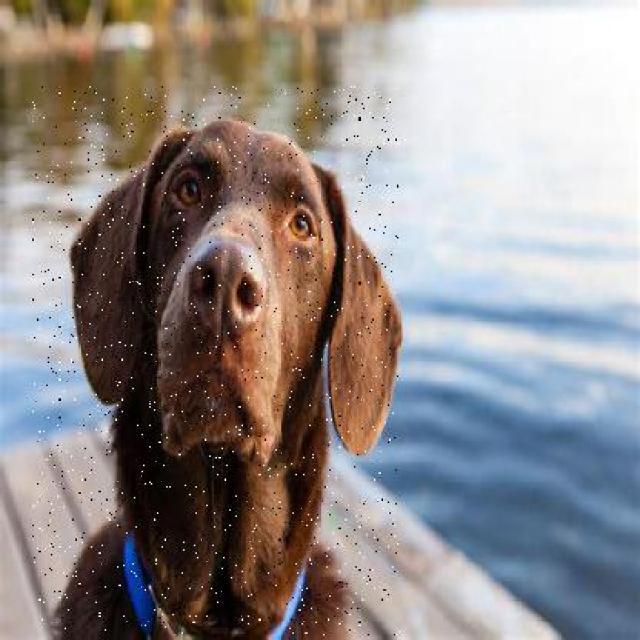
Healthy canine skin — no visible lesions, inflammation, or abnormalities. The skin and coat appear normal.